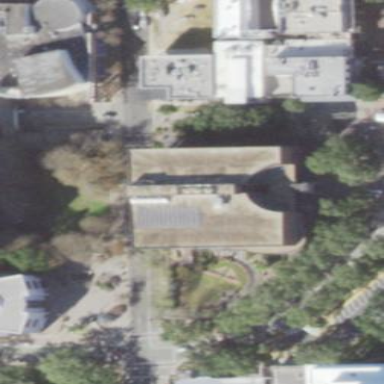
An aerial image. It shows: Town hall building.